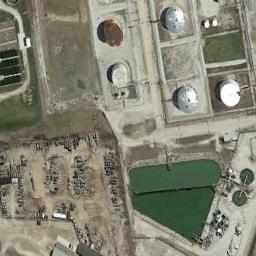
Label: storage_tank